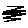
Label: zigzag